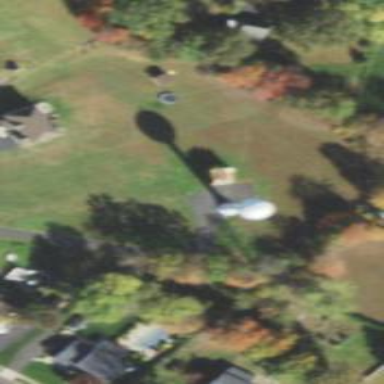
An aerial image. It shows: Water tower that is man-made.